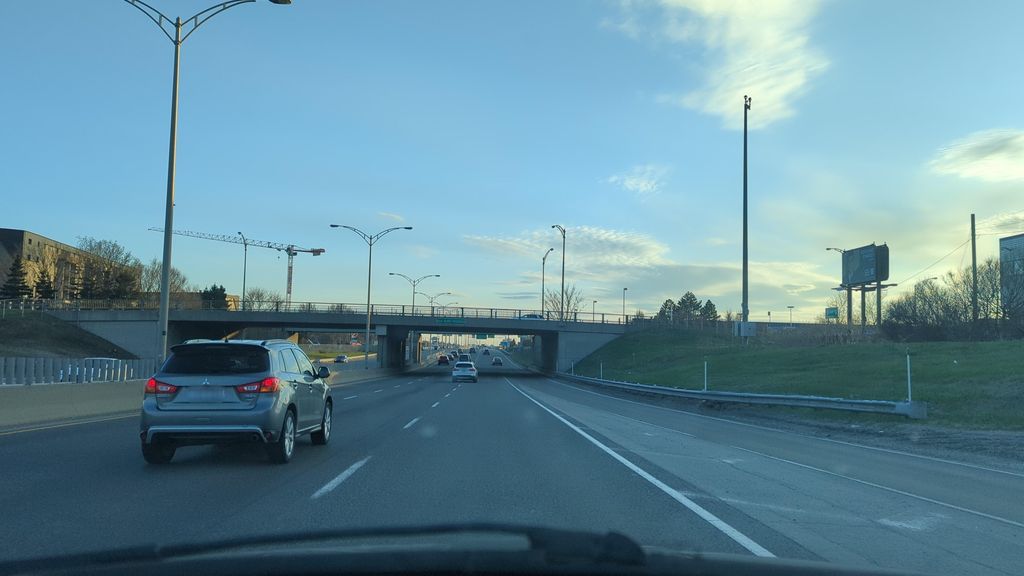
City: quebec_city